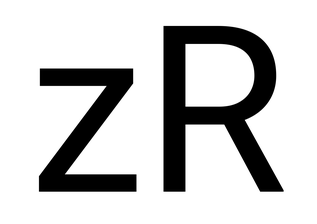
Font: Roboto_Regular